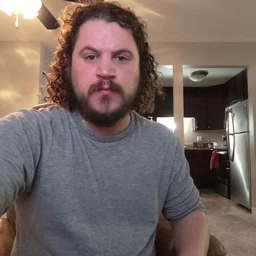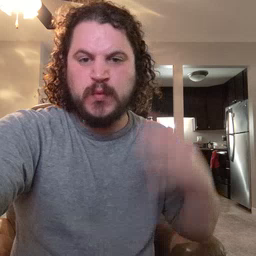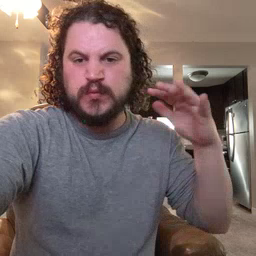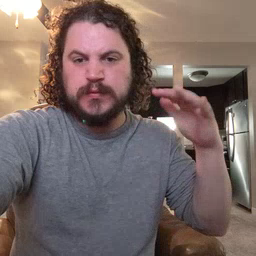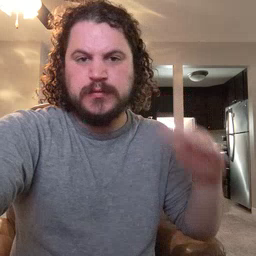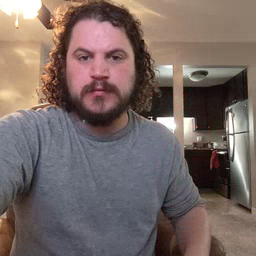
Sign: noisy